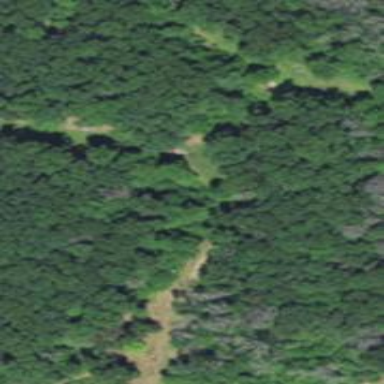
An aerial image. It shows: Disc golf course.